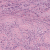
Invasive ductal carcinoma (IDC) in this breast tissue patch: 1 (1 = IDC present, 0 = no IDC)